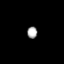
Tissue: lung
Cell type: Myeloid cells
Senescence score: 0.5452
Nuclear area (px): 118
Mean DAPI intensity: 167.195